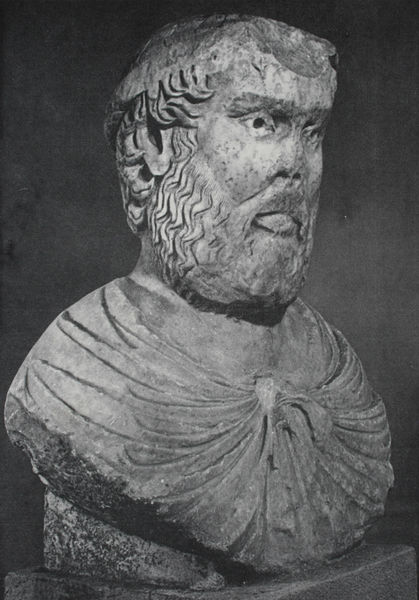
Titel: Die sogenannte Suessa-Büste (Taddeo da Suessa) - Skulptur für die Brückentoranlage von Capua
Standort: Capua
Institution: Museo Campano
Schlagwörter: kopf, mann, schatten, umhang, brust, frisur, grau, haar, holz, marmor, mund, nase, ohr, profil, stirn, anlage, blick, tuch, alt, bart, augen, falten, gesicht, kleidung, knoten, sockel, stein, stirnband, vollbart, bildnis, hals, portrait, porträt, brücke, flach, figur, gewand, haare, mantel, brustbild, lippen, locken, ohren, schulter, schultern, skulptur, statue, relief, wellen, zerstörung, büste, robe, faltenwurf, plastik, oberkörper, raffung, tor, foto, fotografie, photographie, antike, groß, schwarz-weiß, mundwinkel, stilisiert, rom, photo, römer, halbprofil, hubi, antik, toga, griechisch, gebunden, zerstört, gepresst, mamor, sokrates, geischt, beschädigt, fibel, bohrung, gebohrt, heros, ronde bosse, verwitterung, capua, brückenfigur, mundnase, große ohren, flache nase, griesche, plattnase, geprest